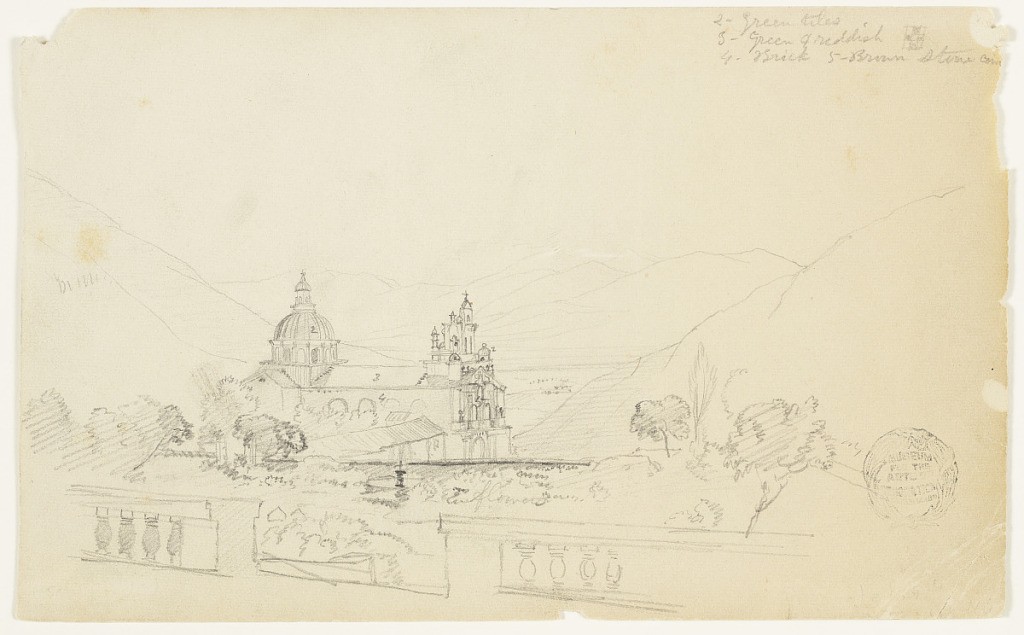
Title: Church of Guapulo, Quito, Ecuador
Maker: Frederic Edwin Church, American, 1826–1900
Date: September 2, 1853
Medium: Graphite on white wove paper
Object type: Drawing
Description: Landscape and architectural study of a church now named the Church and Monastery of Our Lady of Guápulo, in the neighborhood of Guapulo in Quito, Ecuador. In the foreground, a courtyard garden is visible with a fountain and a stone balustrade, viewed obliquely. In the middle distance, the church is characterized by its ornate facade, long nave, and tall, tiled dome. At left and right, sloping hillsides define the valley. Tall mountains rise across a plain in the background.